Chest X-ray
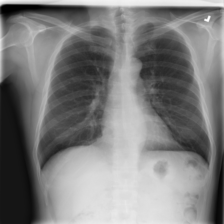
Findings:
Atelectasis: negative
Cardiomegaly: negative
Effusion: negative
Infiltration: negative
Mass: negative
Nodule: negative
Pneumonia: negative
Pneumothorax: negative
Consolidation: negative
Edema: negative
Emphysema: negative
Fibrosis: negative
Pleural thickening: negative
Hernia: negative